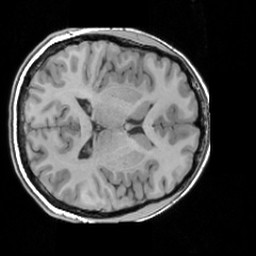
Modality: T1w
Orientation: axial
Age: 28
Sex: female
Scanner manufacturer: siemens
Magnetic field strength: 3 T
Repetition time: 1.63 s
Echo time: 0.00311 s